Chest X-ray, PA view. Patient: 70 years old, sex M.
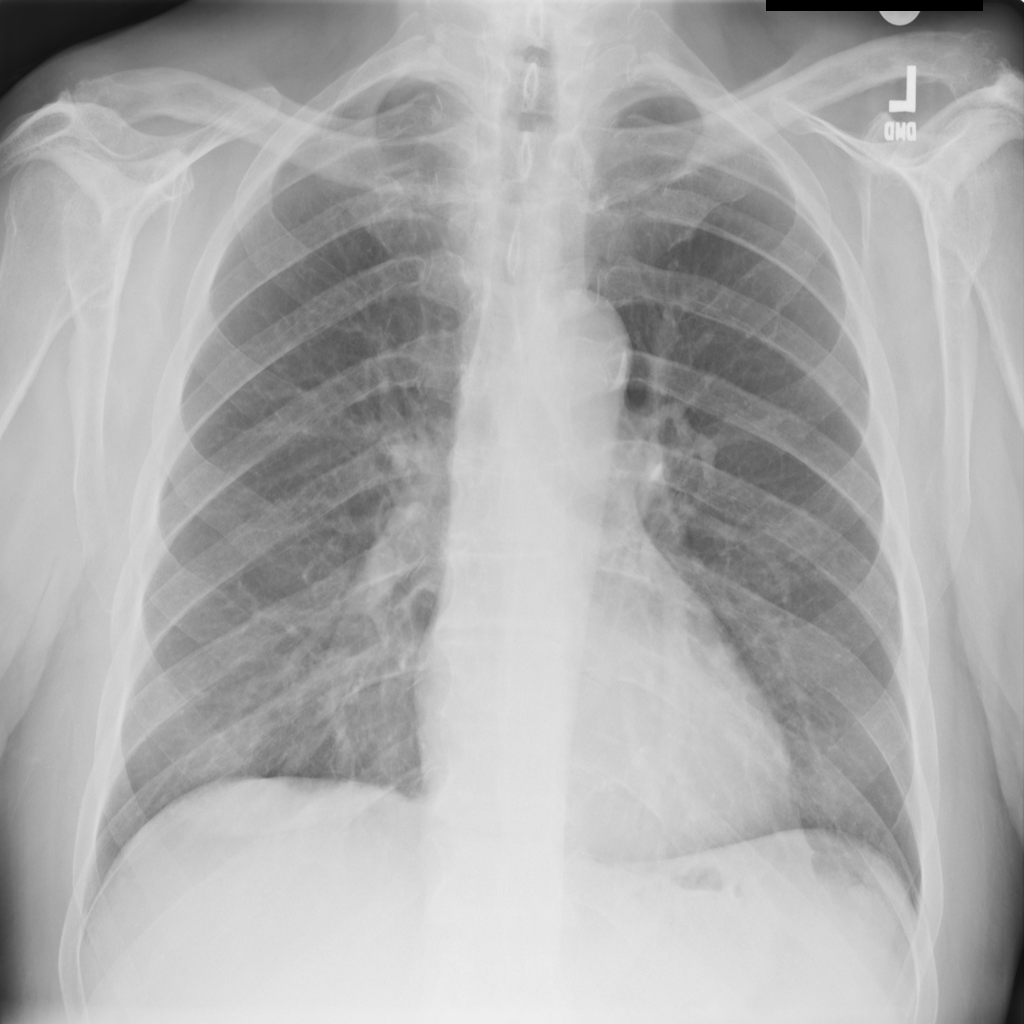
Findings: No Finding